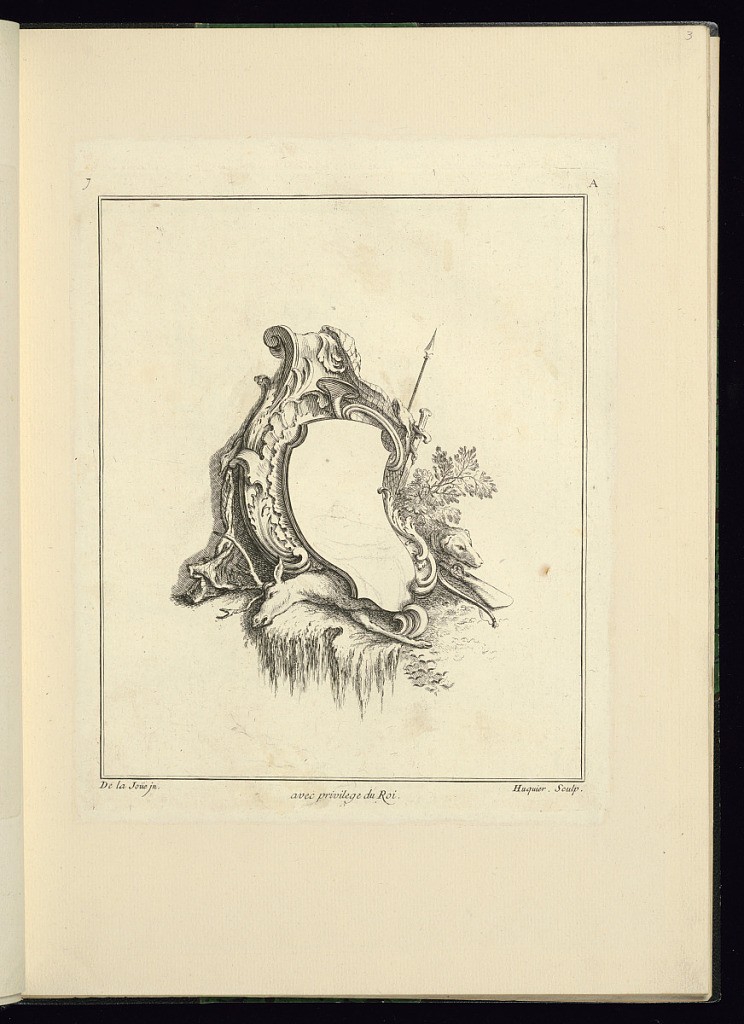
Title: Design for Cartouche Evoking the Chase
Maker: Jacques de Lajoüe, French, 1687–1761
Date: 1740
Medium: Engraving on white laid paper
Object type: Print
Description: Cartouche decorated with elements of the chase: a wounded stag, the head of a dog, a spear, and a dagger.